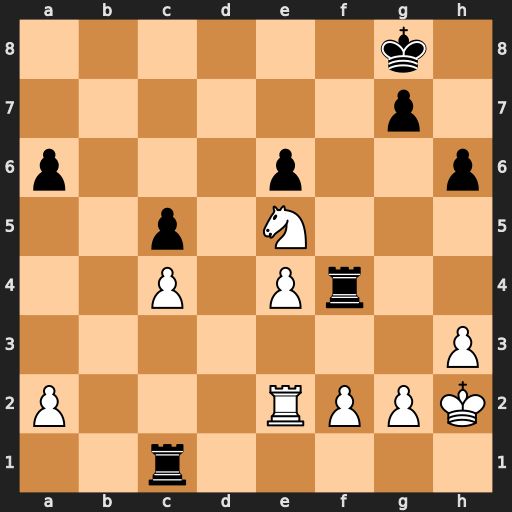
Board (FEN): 6k1/6p1/p3p2p/2p1N3/2P1Pr2/7P/P3RPPK/2r5
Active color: w
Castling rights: -
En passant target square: -
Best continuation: Nd3 Rxc4 Nxf4